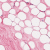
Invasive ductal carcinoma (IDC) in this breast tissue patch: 0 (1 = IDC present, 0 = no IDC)